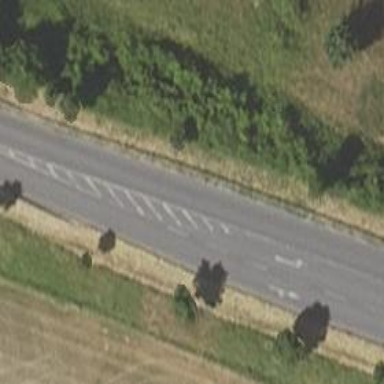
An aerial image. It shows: Asphalt road classified as tertiary.